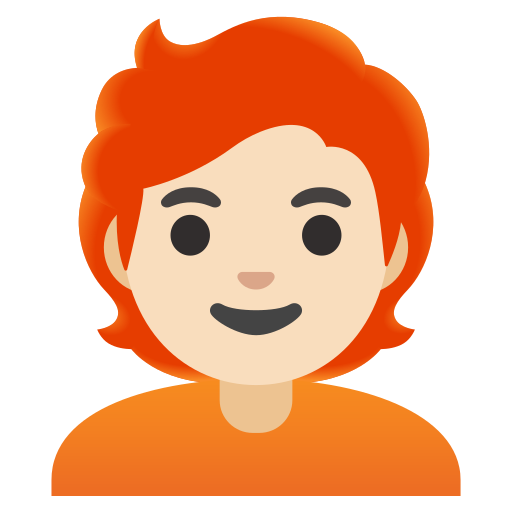
Emoji: 🧑🏻‍🦰